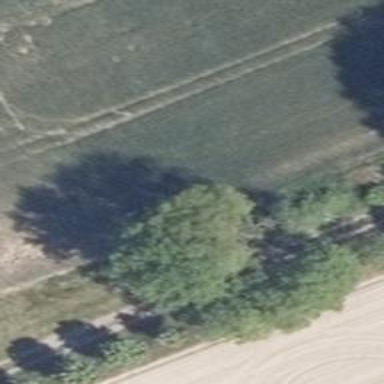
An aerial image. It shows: Beautiful tree in nature.